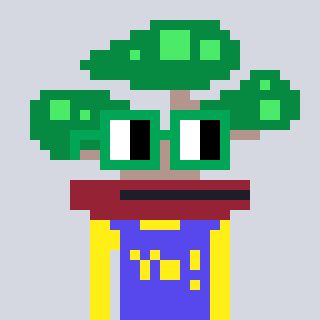
a pixel art character with square green glasses, a bonsai-shaped head and a computerblue-colored body on a cool background